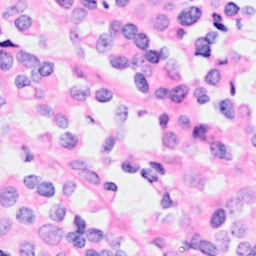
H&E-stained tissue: Breast